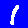
Digit: 1